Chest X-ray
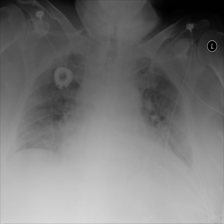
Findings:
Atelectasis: negative
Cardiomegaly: negative
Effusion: negative
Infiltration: positive
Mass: negative
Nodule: negative
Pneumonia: negative
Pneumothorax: negative
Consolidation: negative
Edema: negative
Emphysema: negative
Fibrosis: negative
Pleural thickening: negative
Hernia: negative